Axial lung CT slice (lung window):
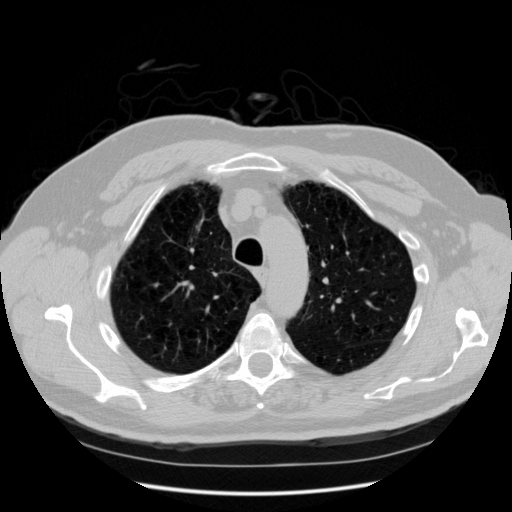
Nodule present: no